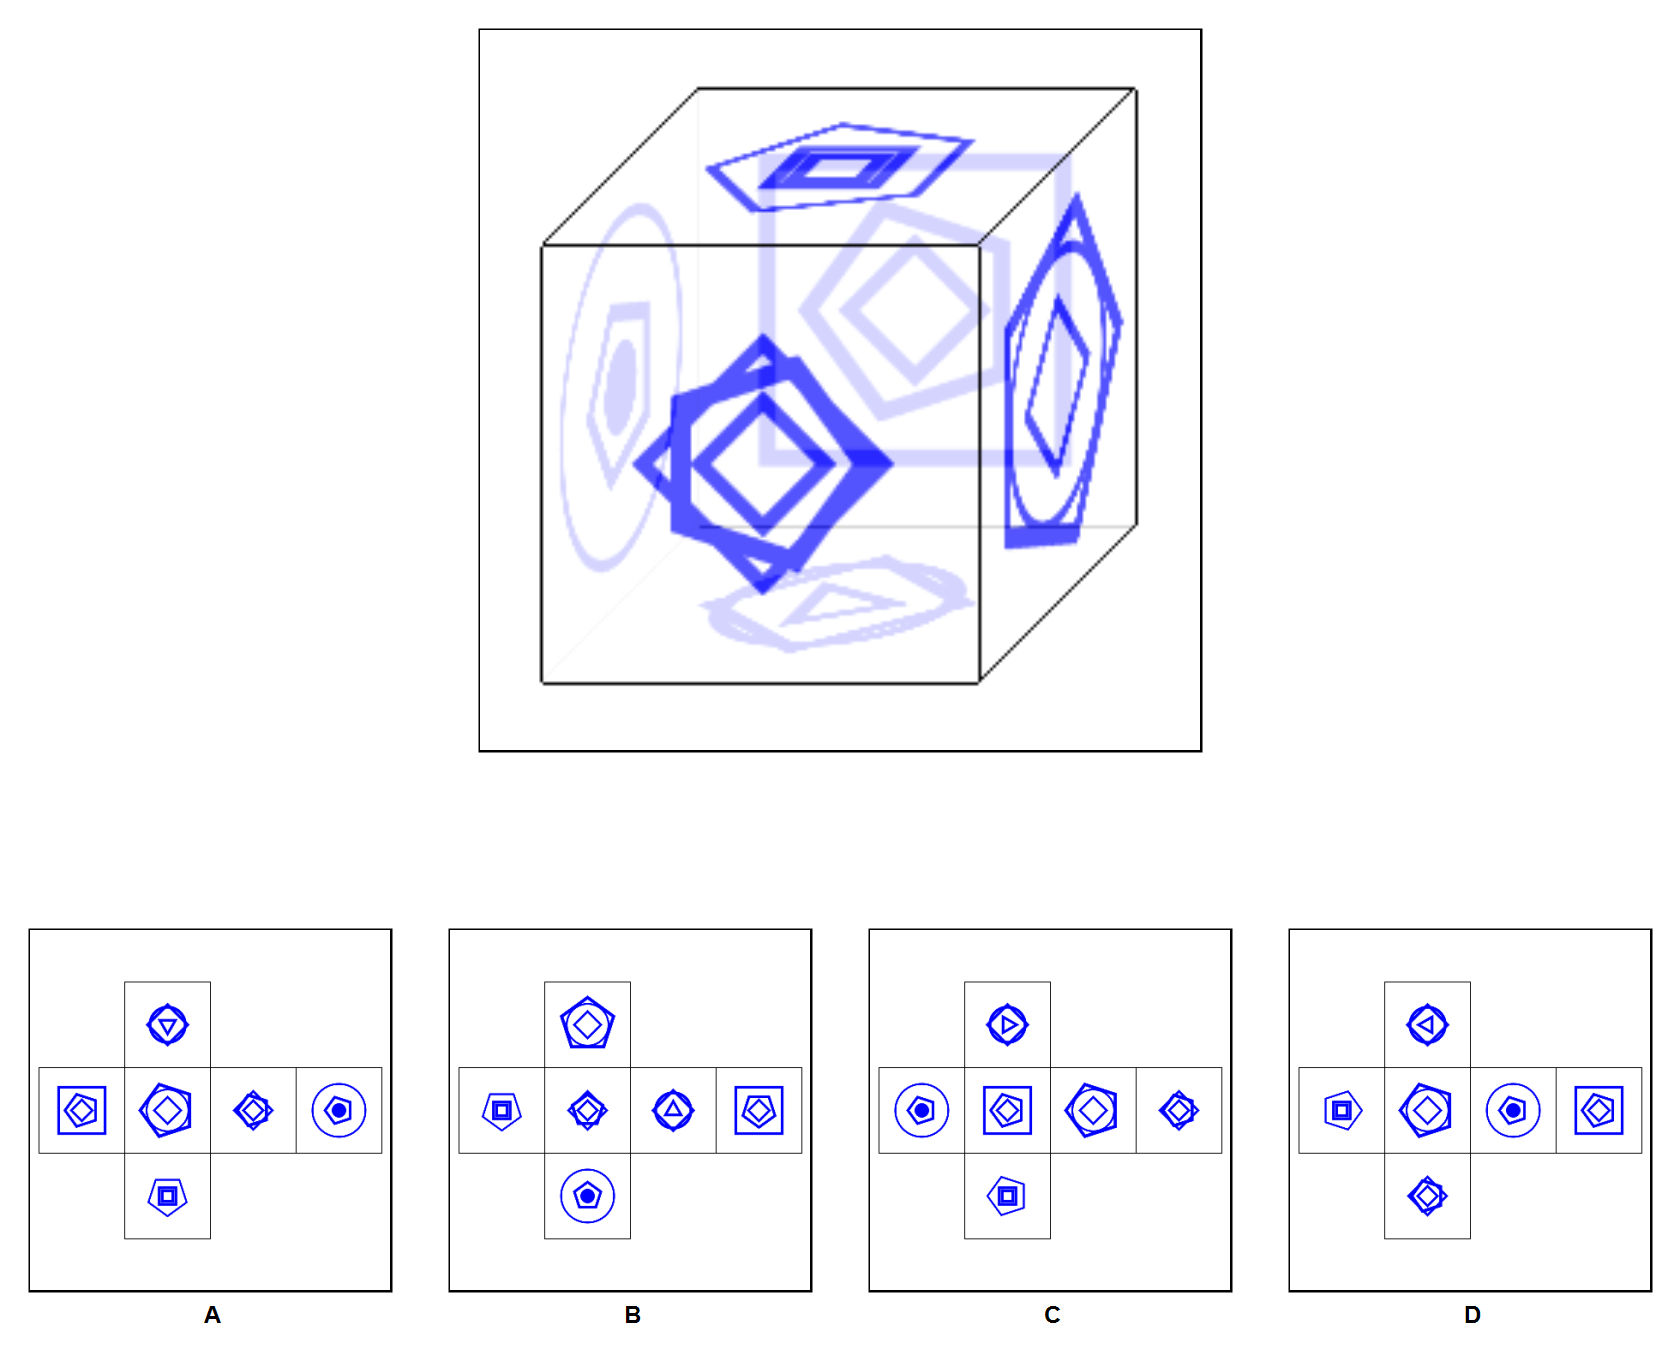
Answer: D